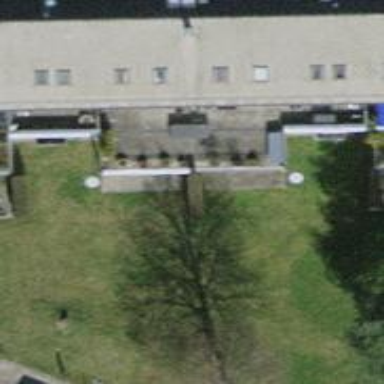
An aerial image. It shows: Building with tiled roof.